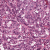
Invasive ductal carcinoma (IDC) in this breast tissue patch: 1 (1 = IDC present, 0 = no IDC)